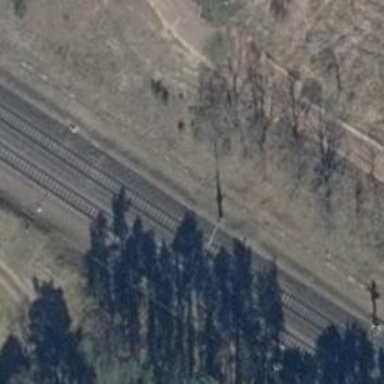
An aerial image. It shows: Milestone along the railway track with catenary mast.